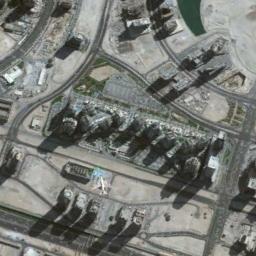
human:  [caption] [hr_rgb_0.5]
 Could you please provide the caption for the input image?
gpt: In a commercial area there are several tall buildings of different shapes and several roads with many cars  There is a river beside the buildings .

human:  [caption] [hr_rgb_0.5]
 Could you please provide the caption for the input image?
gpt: A spare commercial area has lots of high-rise buildings and vacant lots while some roads go through the commercial area .

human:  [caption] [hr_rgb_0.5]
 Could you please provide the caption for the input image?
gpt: The commercial area is on the open place .

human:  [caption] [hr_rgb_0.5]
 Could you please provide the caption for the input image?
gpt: There are two black cars on the road next to the building .

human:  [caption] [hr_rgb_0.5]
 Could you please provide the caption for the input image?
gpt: It is commercial area with many white grounds .